Field crop: tomato
Growth stage: 1
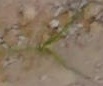
Species: cyperus